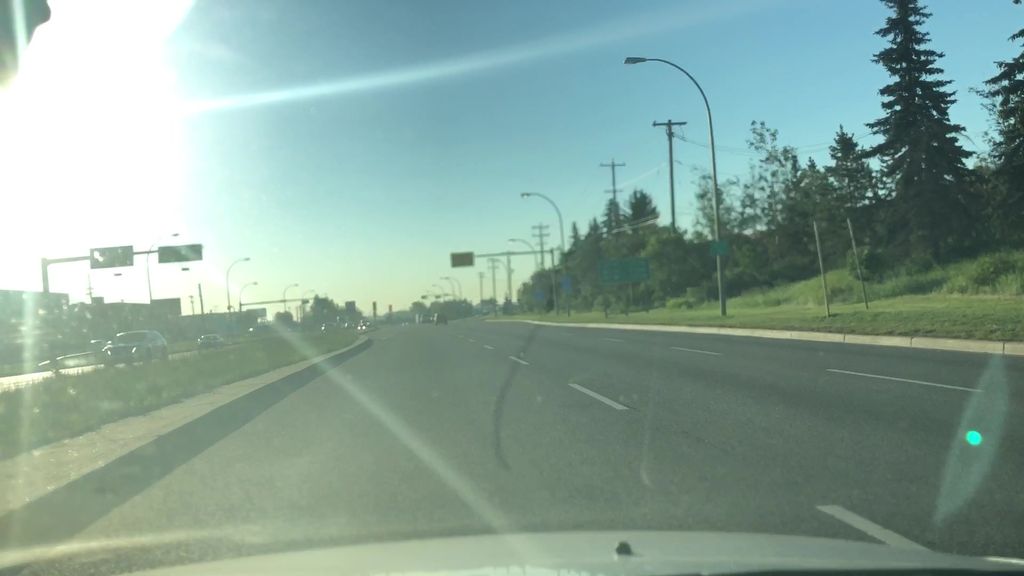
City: edmonton